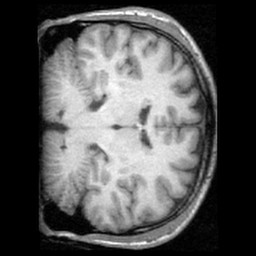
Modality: T1w
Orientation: coronal
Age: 31